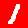
Digit: 1